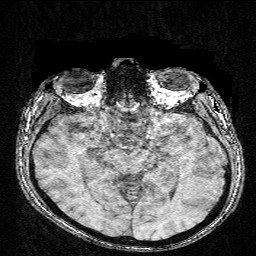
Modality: FLASH
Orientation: coronal
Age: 30
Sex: male